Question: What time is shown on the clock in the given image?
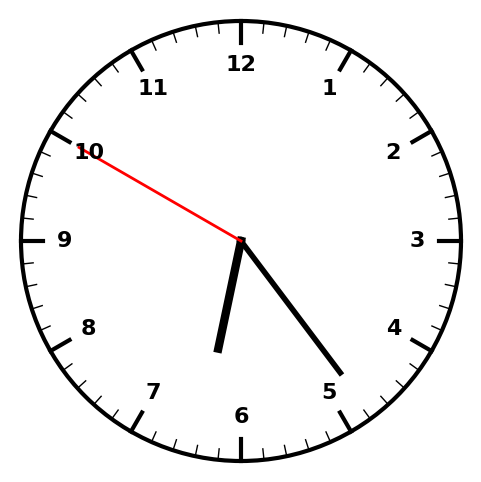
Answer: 06:23:50